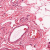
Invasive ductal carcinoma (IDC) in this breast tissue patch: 0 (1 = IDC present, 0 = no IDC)